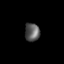
Tissue: lung
Cell type: Epithelial cells
Senescence score: 0.2057
Nuclear area (px): 264
Mean DAPI intensity: 91.186